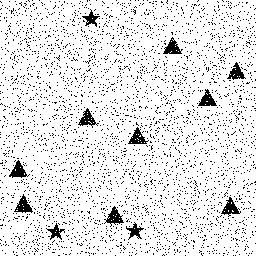
Squares: 0
Triangles: 9
Stars: 3
Total shapes: 12